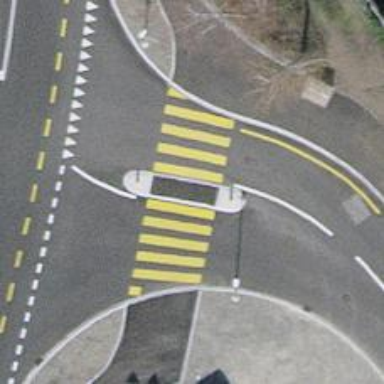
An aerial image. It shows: Marked zebra crossing with island.